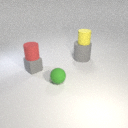
large gray rubber cylinder behind small gray rubber cube